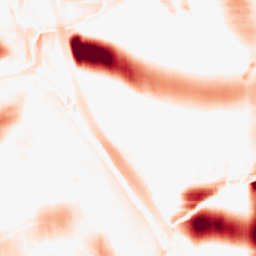
Category: morphological
Decomposition family: morphological_square
Decomposition parameters: operation: opening
size: 50
Upsampling method: cubic_mitchell
Upsampling parameters: scale: 2
Upsampling scale: 2